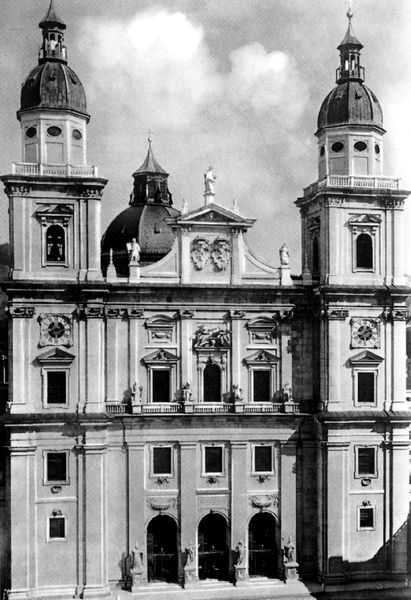
Titel: Salzburger Dom
Künstler: Santino Solari
Standort: Salzburg, Dom (EU - AUT)
Schlagwörter: himmel, weiß, wolken, fenster, grau, schwarz, tür, dach, architektur, barock, sockel, kirche, figur, gotik, renaissance, bogen, fassade, giebel, figuren, kuppel, uhr, plastik, tor, foto, bögen, eingang, glockenturm, türme, balustrade, portal, sims, gesims, glocke, doppelturm, etagen, zeiger, turmuhr, zweiturmfassade, enster, uhren, doppelturmfassade, assade, kirchenfassade, kirchenfassade barock